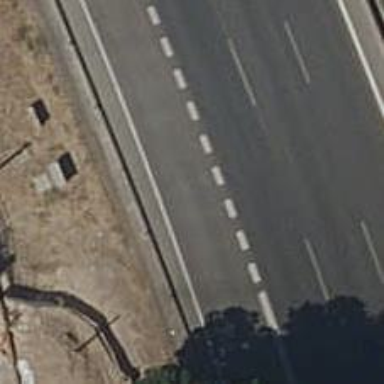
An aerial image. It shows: Asphalt service road.